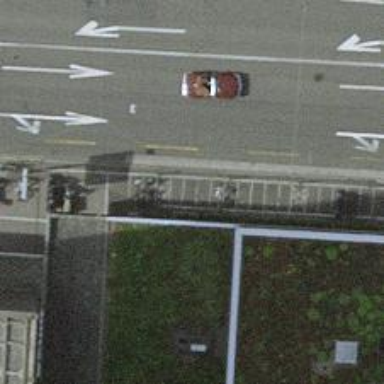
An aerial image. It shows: Bicycle parking area with bollards.